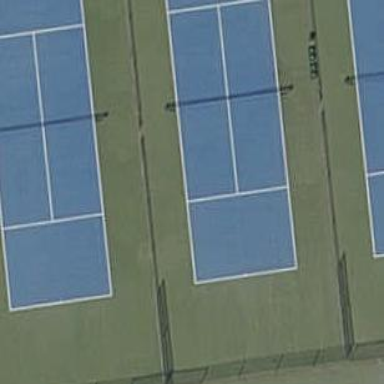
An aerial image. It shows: Tennis court on pitch designated for leisure land.